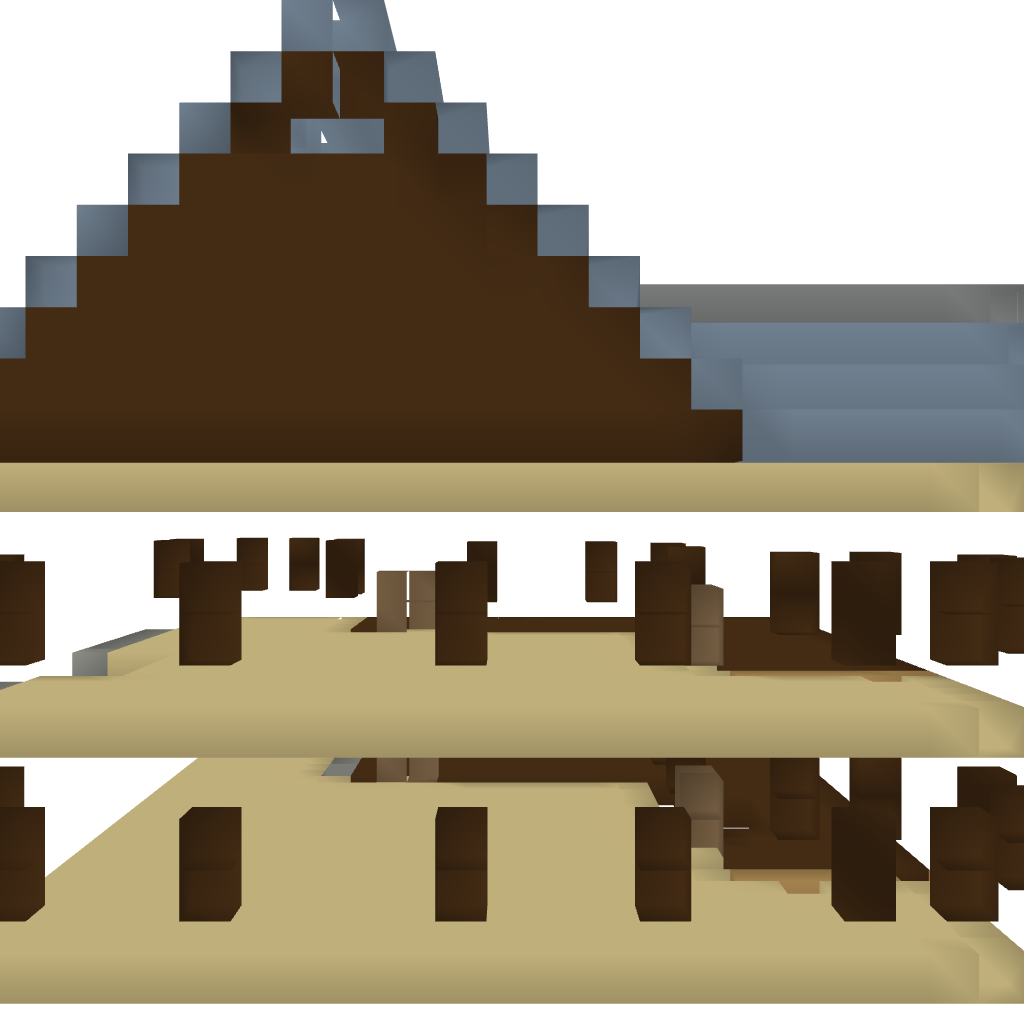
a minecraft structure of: Coloniel house on pillars